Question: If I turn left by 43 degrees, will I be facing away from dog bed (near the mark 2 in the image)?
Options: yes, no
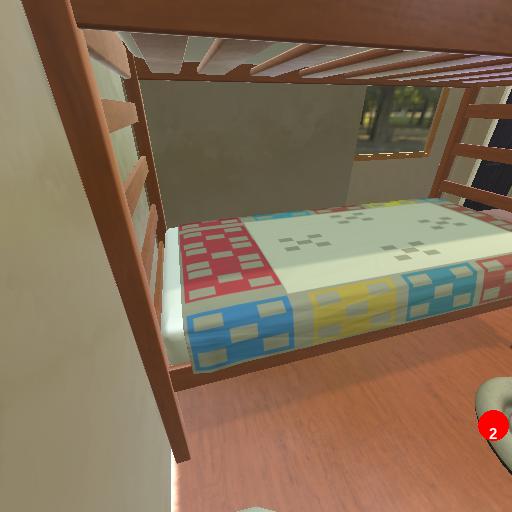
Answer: yes